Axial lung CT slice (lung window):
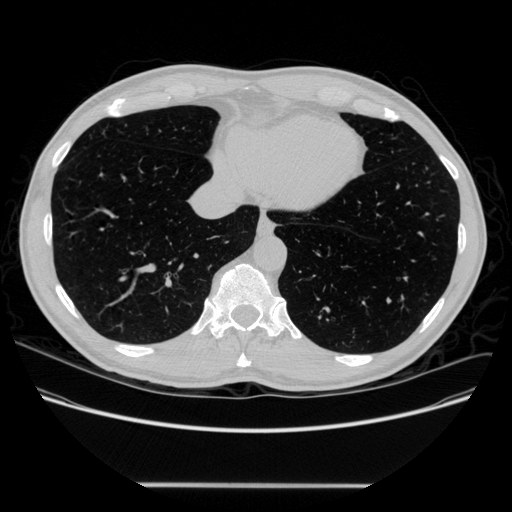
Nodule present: no